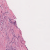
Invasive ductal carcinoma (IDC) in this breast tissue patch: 1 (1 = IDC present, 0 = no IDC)